Question: I am working on yii2 gridview and I want to change the status by clicking image.
Here is my gridview code:'
'''
['header'=>'Deleted',
'format' => 'image',
'value'=>function($data) { return $data->deleteimageurl; },],
['header'=>'Reports Status',
'format' => 'image',
'value'=>function($data) { return $data->statusimageurl; },],'
'''
And in model I have created these functions in model to view the images using the image path:
'''
public function getdeleteImageurl()
{
return \Yii::$app->request->BaseUrl.'/images/'.$this->is_deleted.'.png';
}
public function getstatusImageurl()
{
return \Yii::$app->request->BaseUrl.'/images/'.$this->reports_status.'.png';
}
'''
Now How can I change the status? How can I add an ID in image column ? I can use ajax if I add an ID there.Or if there is any other solutions please let me know.
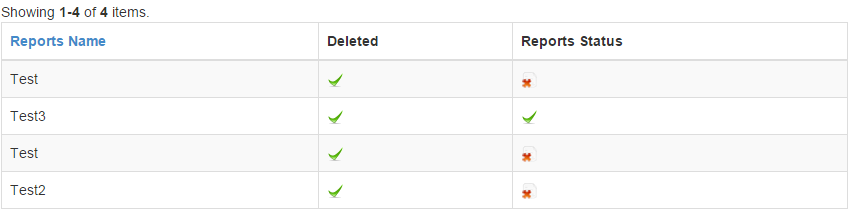
Answer: You should use format 'raw' and value like as:
'''
'value'=>function($data) {
return HTML:img($data->statusimageurl, ['data-id'=>$data->id]);
},
'''
After you can use ajax with 'data-id'